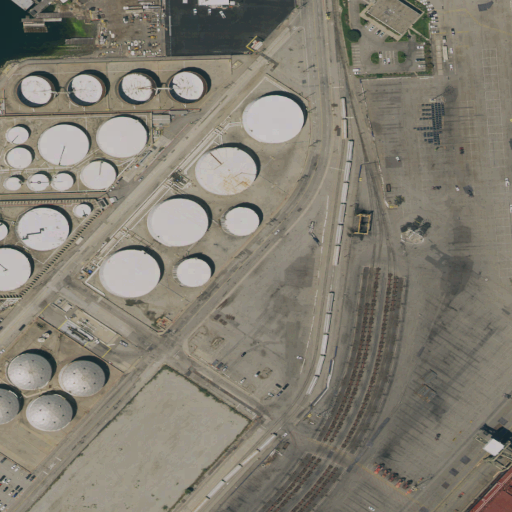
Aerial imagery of island in California named Mormon Island containing high intensity development, medium intensity development, open development, open water, and herbaceous wetlands